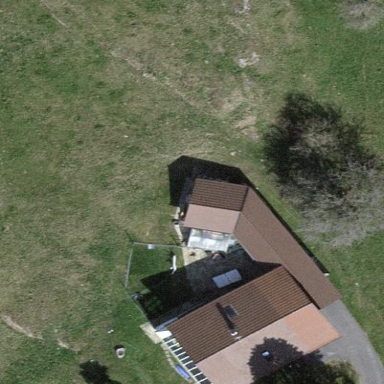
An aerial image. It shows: Simple and straightforward house.